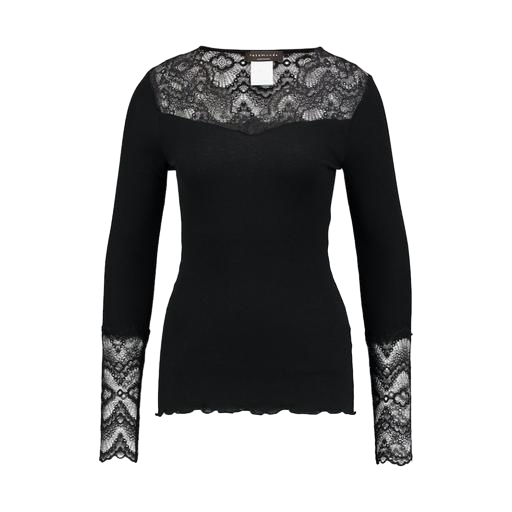
black long-sleeved lace top, black long sleeve eyelash lace top, black jersey top lace, white background